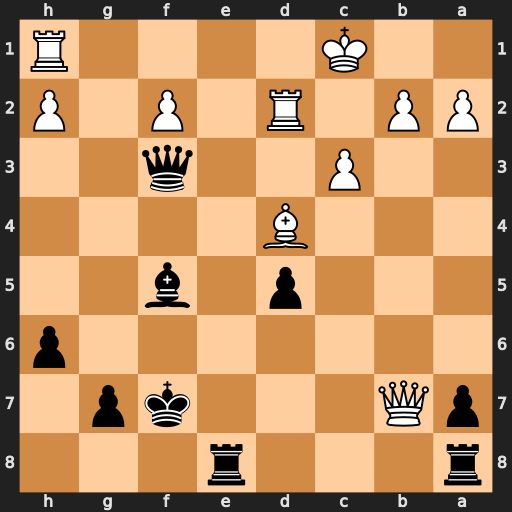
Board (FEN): r3r3/pQ3kp1/7p/3p1b2/3B4/2P2q2/PP1R1P1P/2K4R
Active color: b
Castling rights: -
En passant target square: -
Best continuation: Re7 Qxe7+ Kxe7